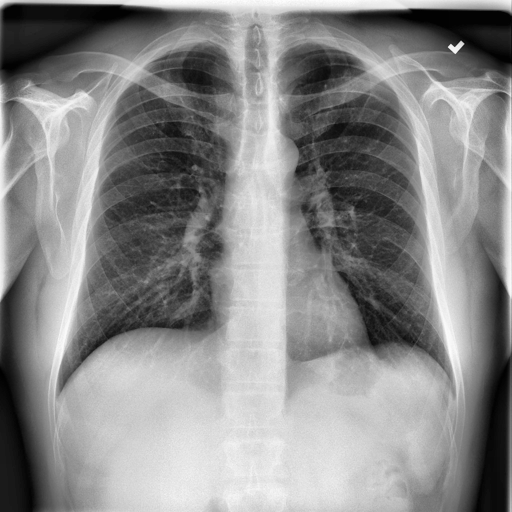
Finding: NORMAL